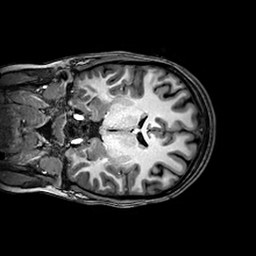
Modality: T1w
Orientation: coronal
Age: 20
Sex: female